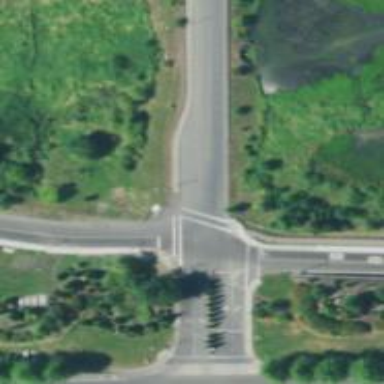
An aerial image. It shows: Unclassified road with sidewalk on the left.